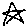
Label: star